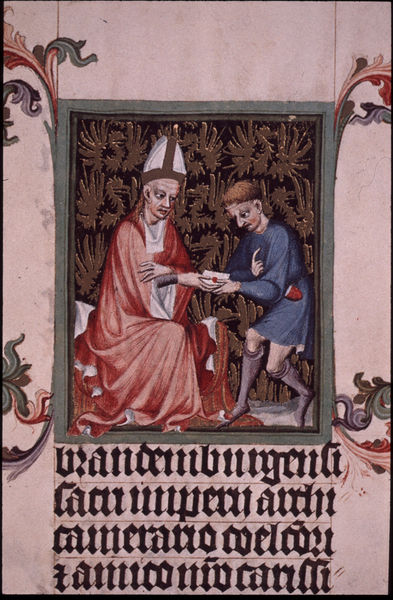
Titel: Die Goldene Bulle
Institution: Wien, Österreichische Nationalbibliothek
Schlagwörter: blau, umhang, hut, rot, haube, diener, kirche, geistlicher, gold, mantel, sitzend, schrift, bischof, papst, strumpf, knie, buch, druck, illustration, buchstaben, stiefel, brief, klerus, priester, tiara, übergabe, gesandter, siegel, bote, mittelater, buchmalerei, empfänger, rot4